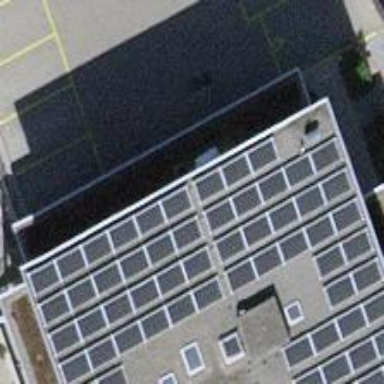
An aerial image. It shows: Solar photovoltaic panel generator.